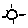
Label: sun